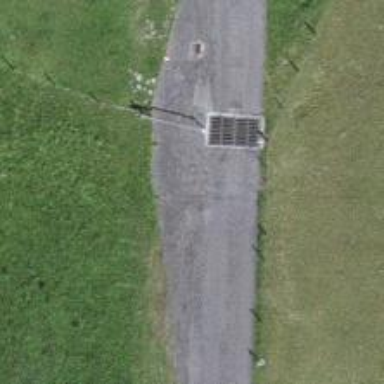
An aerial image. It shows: Cattle grid barrier.